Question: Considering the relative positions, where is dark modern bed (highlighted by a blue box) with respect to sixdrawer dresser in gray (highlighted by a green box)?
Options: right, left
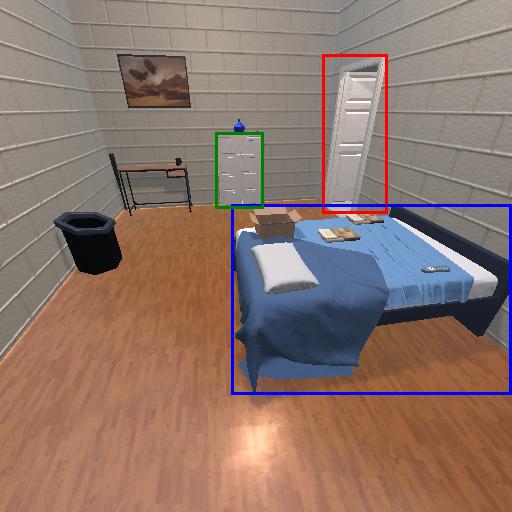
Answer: right